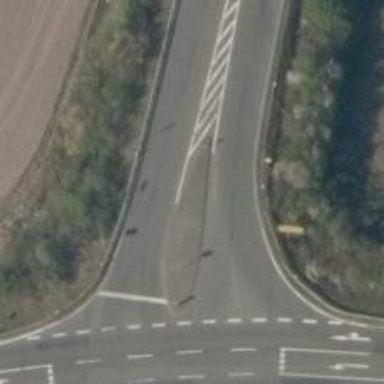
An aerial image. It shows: Tertiary road with asphalt surface and traffic calming island.